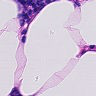
Metastatic tissue present: no